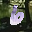
Label: 6